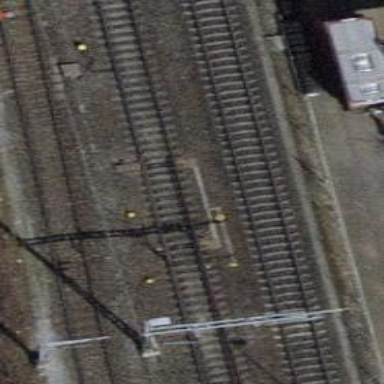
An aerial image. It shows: Railway switch.